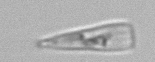
Label: Licmophora